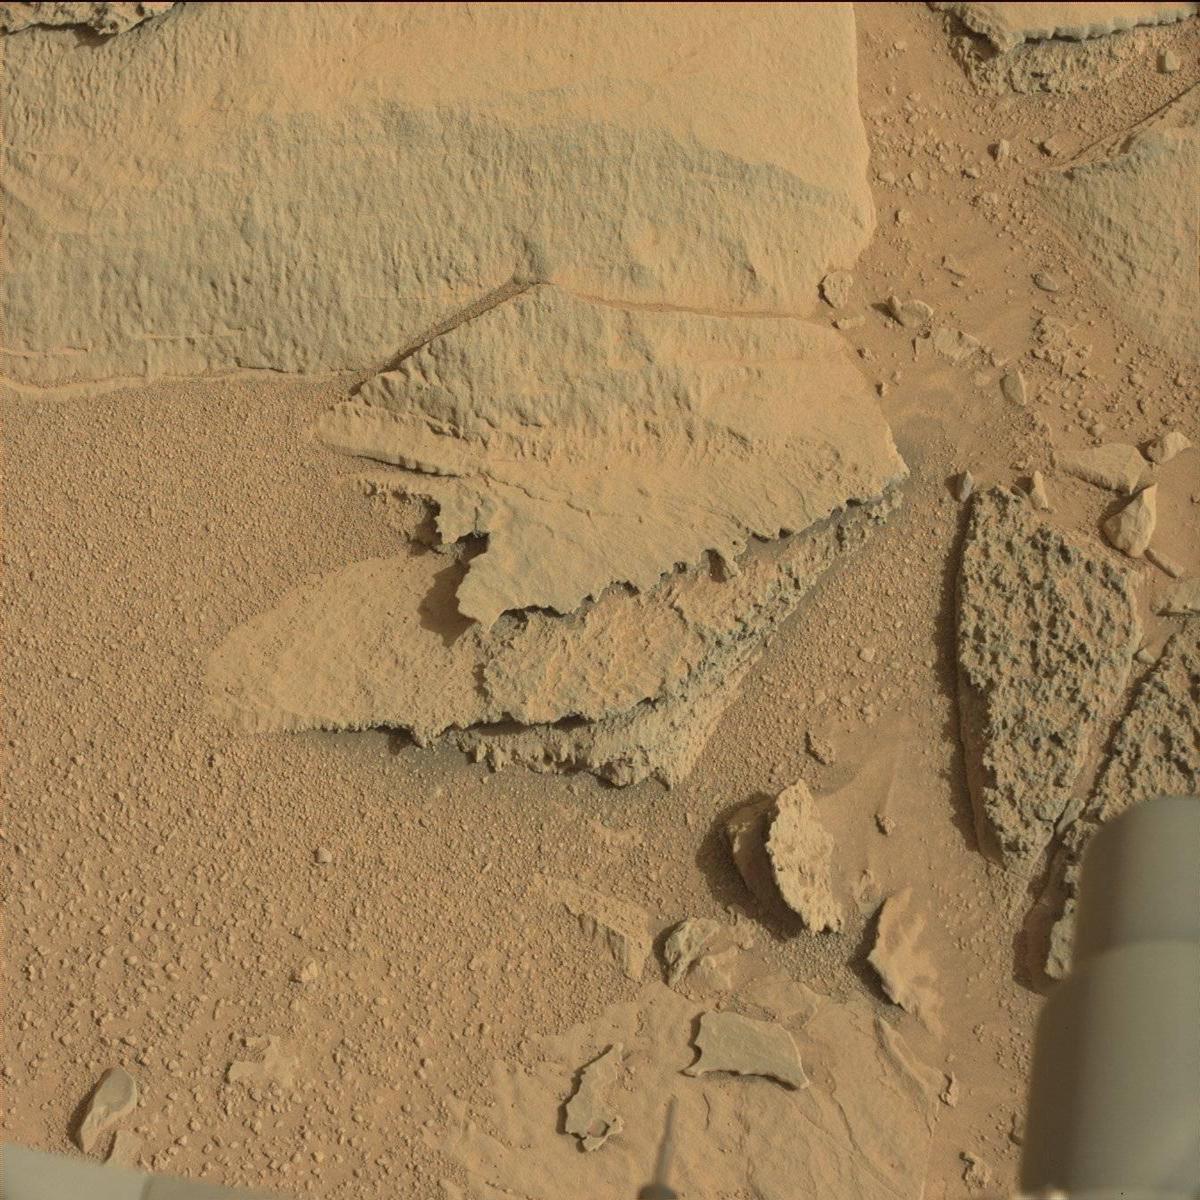
Terrain classes present: Bedrock, Rock, Rover, Sand / Soil